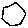
Label: hexagon